Question: At each time, any colored ball can be exchanged with the white ball. How many such exchanges are needed at least to make all the red balls arranged in front of the green balls (white ball positions are arbitrary)?
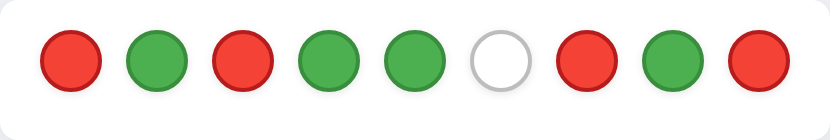
Answer: 4